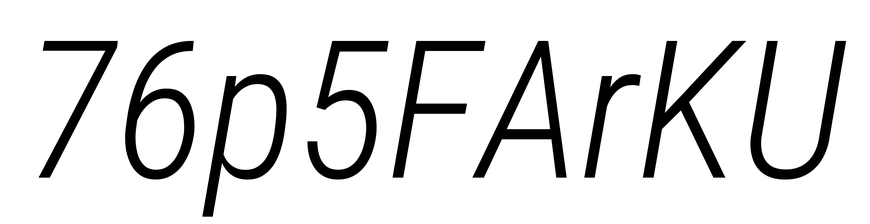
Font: Roboto-Italic_Condensed_Light_Italic